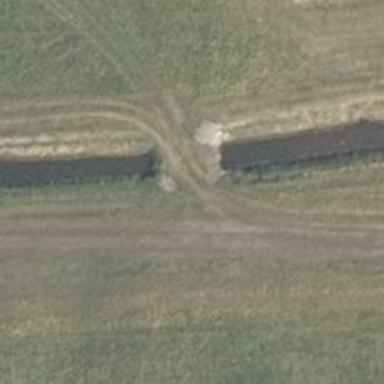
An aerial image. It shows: Path covered with grass.